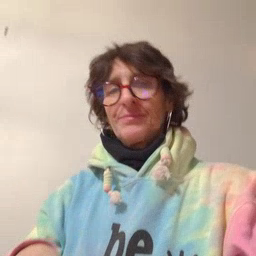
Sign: pool